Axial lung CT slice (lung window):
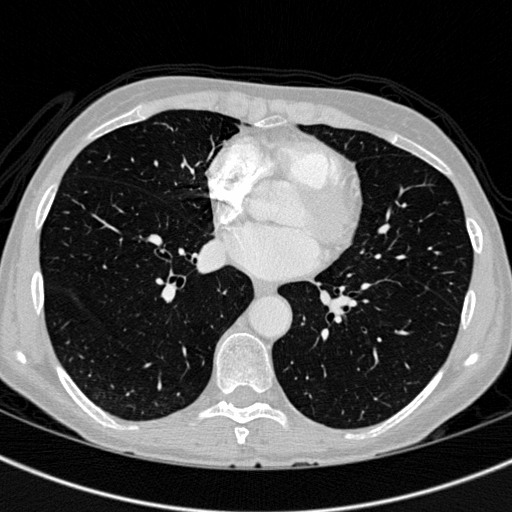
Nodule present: no